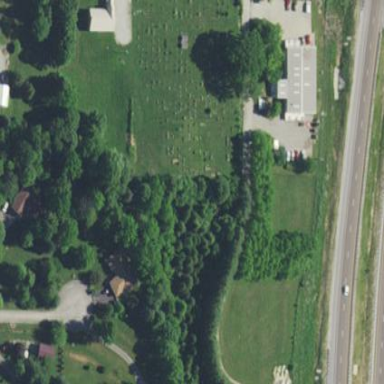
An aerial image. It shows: Cemetery.